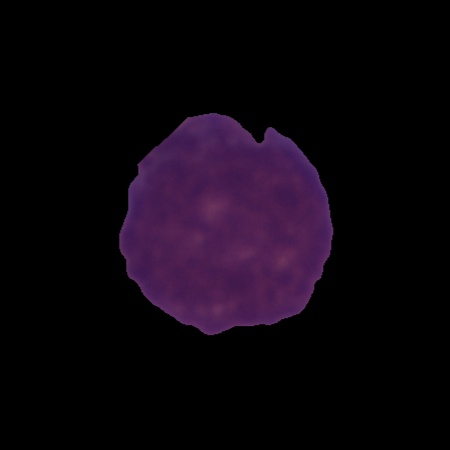
Label: healthy